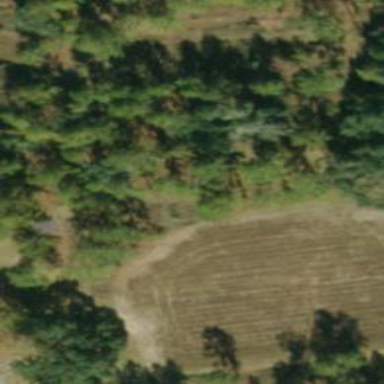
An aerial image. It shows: Orchard.